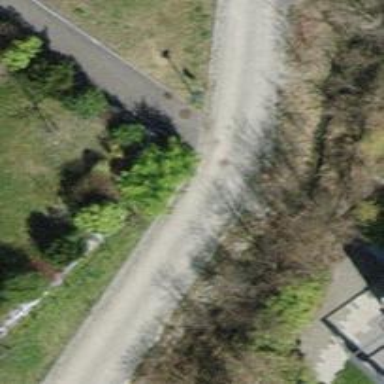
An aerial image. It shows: Compacted footway.